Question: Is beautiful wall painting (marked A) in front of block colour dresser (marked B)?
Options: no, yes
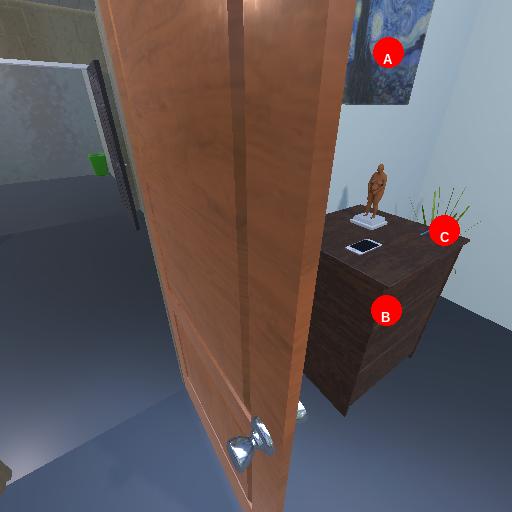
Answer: no